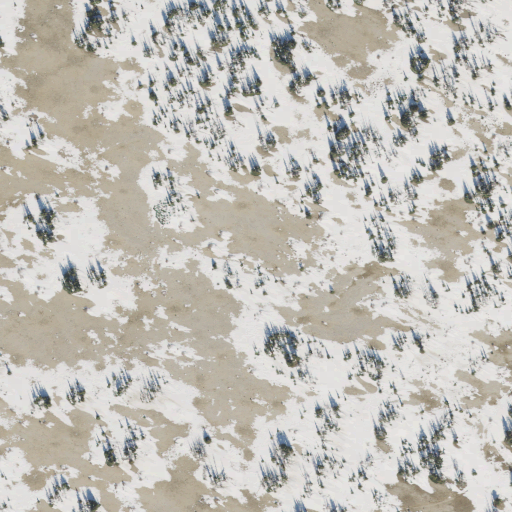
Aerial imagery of mountain in Utah named White Mountain containing grassland and shrub